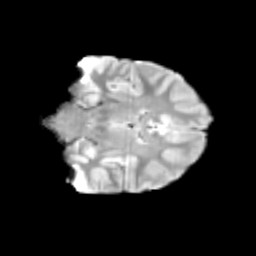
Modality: T2w
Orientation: coronal
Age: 12
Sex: male
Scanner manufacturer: siemens
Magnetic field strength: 3 T
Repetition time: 3.8 s
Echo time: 0.07 s